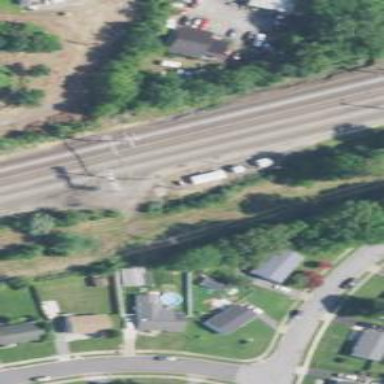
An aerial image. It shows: Junction on the railway.